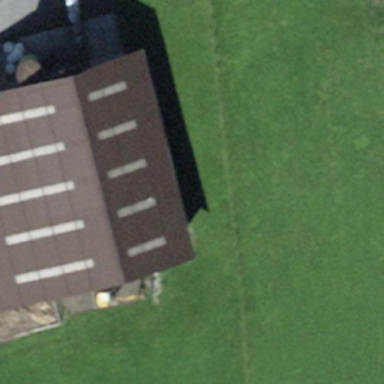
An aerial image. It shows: Barn.